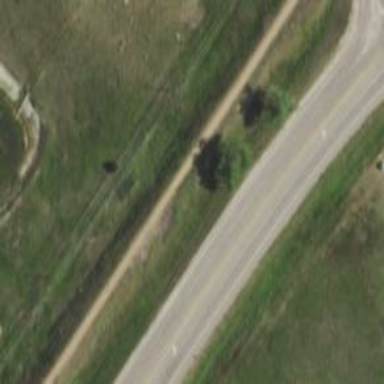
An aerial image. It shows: Asphalt road with trunk classification and grade 1 track type.